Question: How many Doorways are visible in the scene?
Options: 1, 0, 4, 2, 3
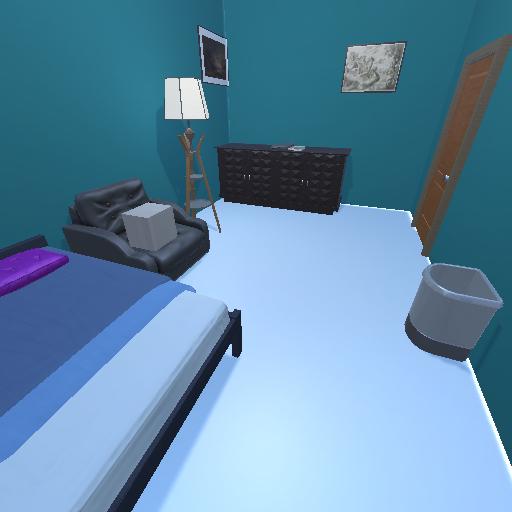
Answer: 1